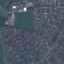
Label: Residential